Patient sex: F
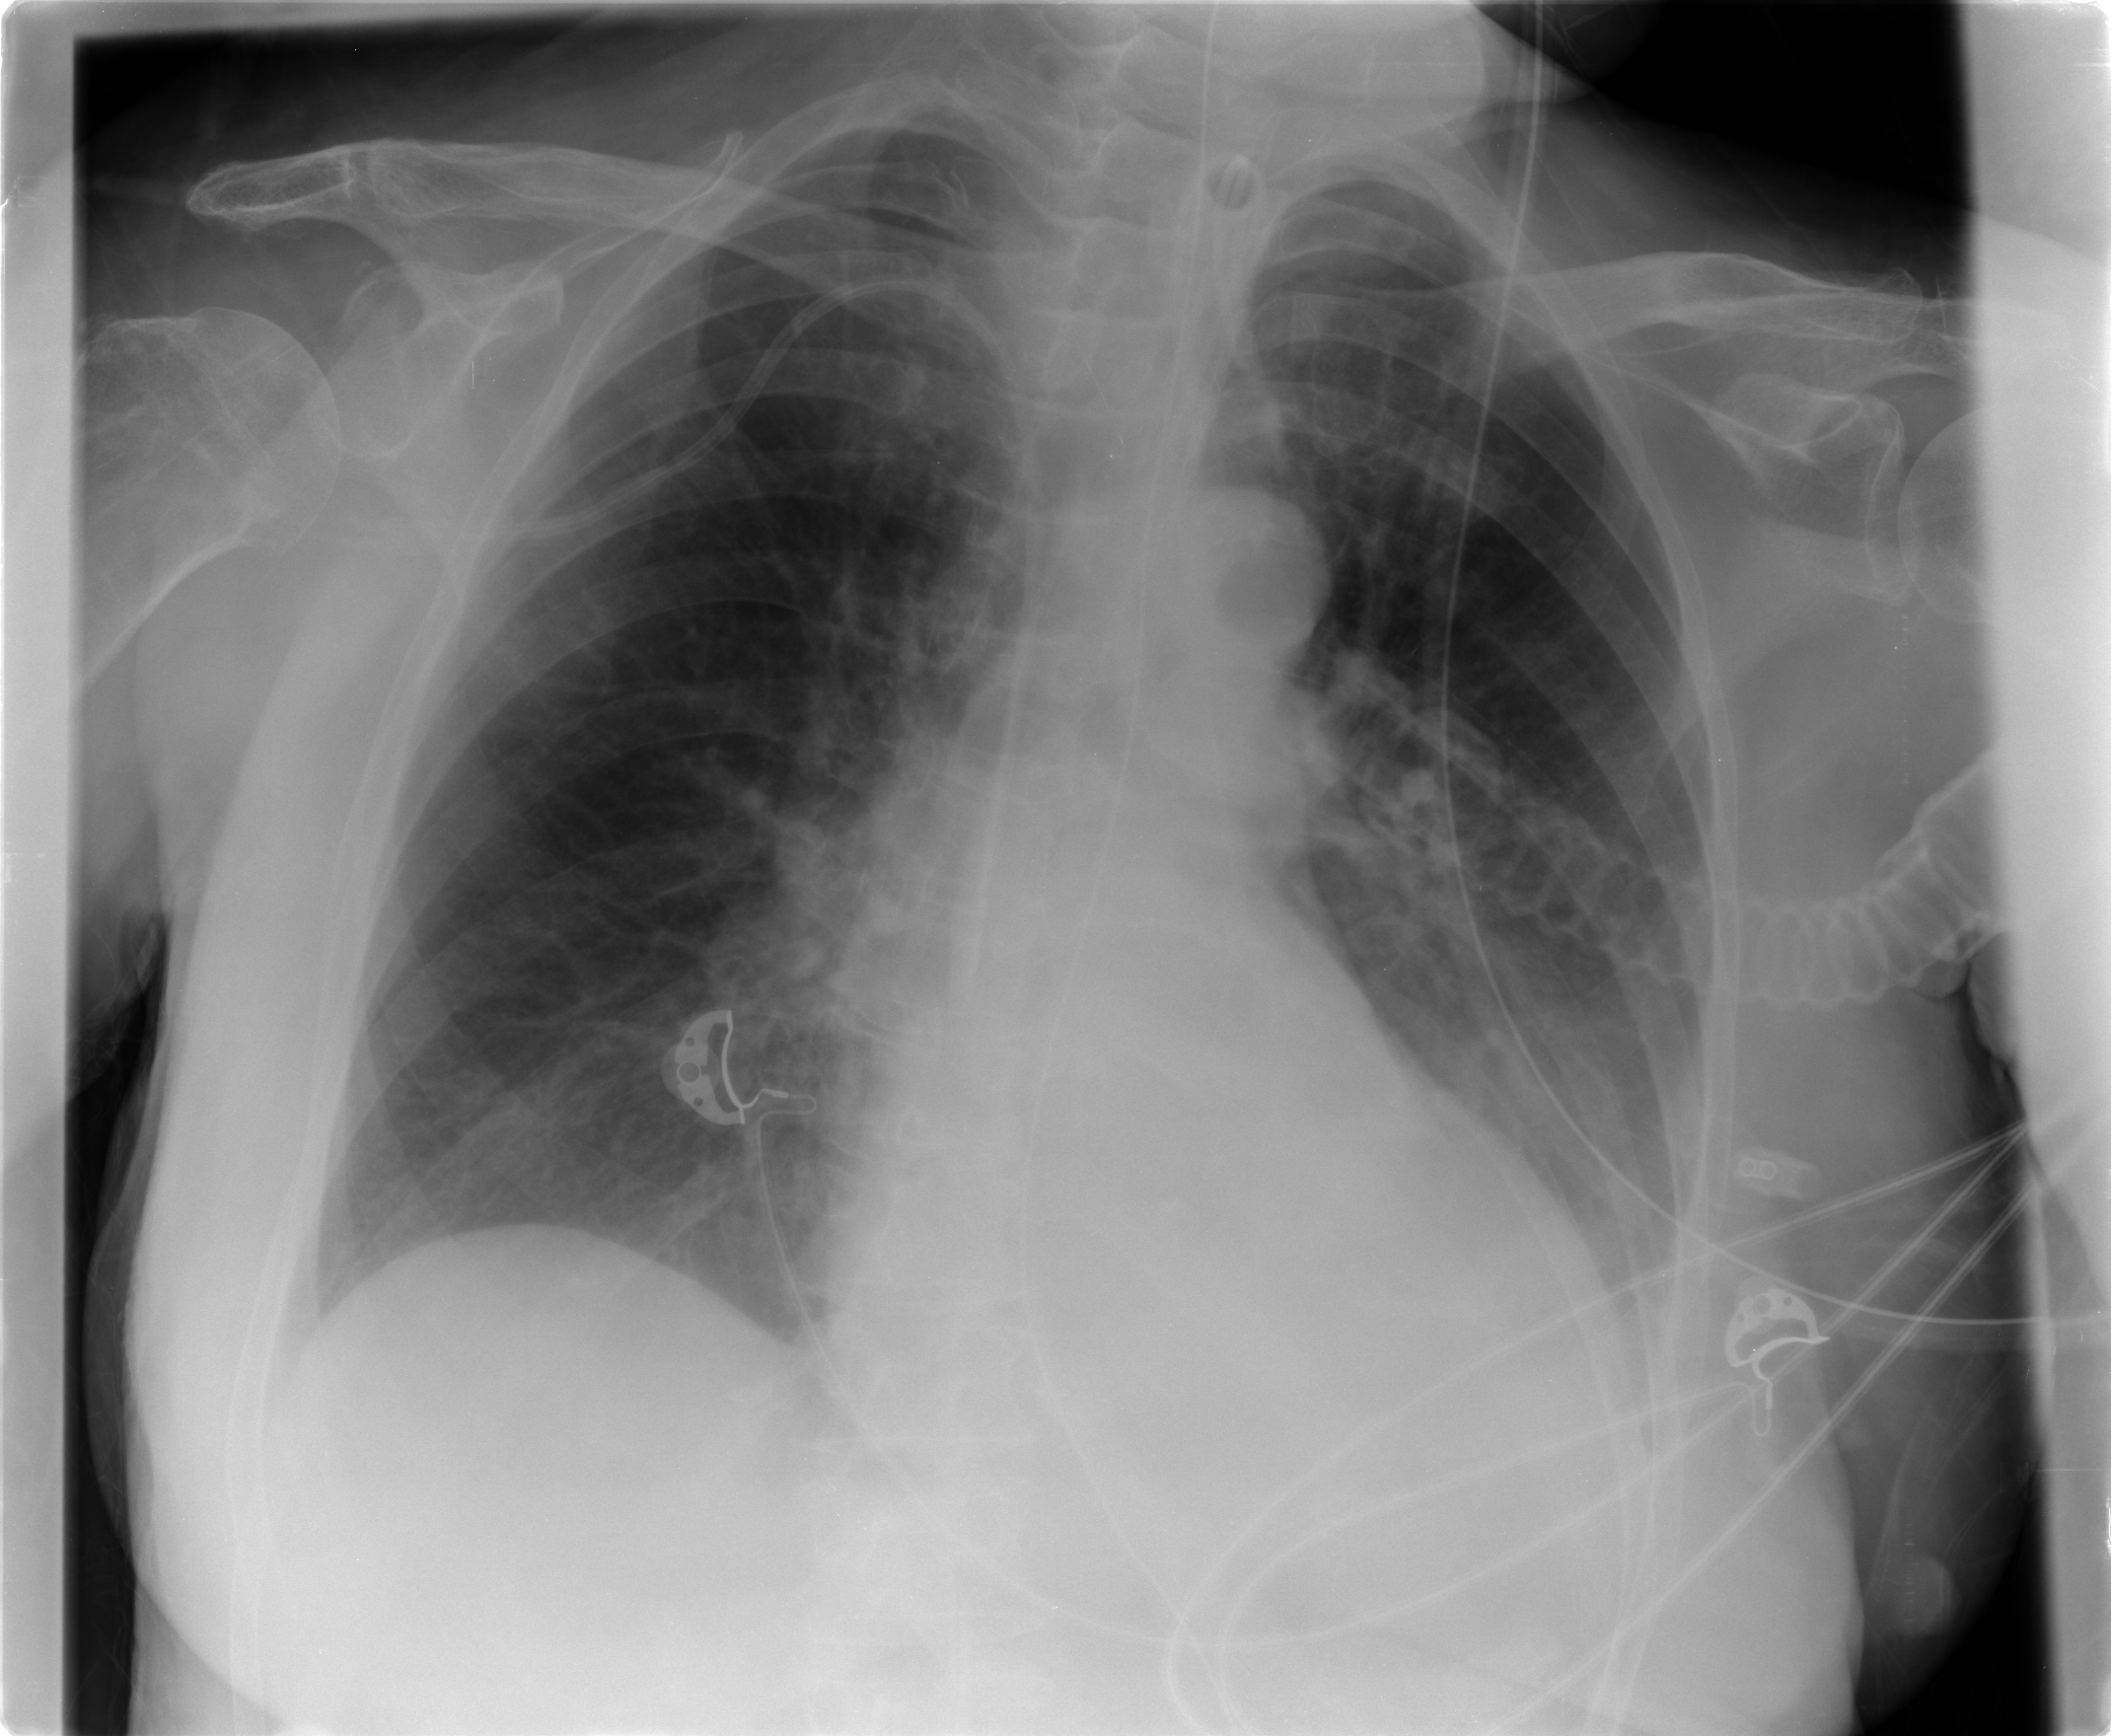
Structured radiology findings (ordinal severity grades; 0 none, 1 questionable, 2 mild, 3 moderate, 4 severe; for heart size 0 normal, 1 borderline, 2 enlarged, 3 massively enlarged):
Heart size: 1
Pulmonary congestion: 0
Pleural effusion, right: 0
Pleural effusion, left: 2
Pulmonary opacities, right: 0
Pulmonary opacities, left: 0
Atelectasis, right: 0
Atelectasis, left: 2